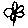
Label: flower